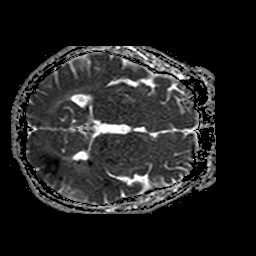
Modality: ADC
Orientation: axial
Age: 65
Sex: male
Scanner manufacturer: philips
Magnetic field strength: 1.5 T
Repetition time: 3.789 s
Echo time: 0.09255 s